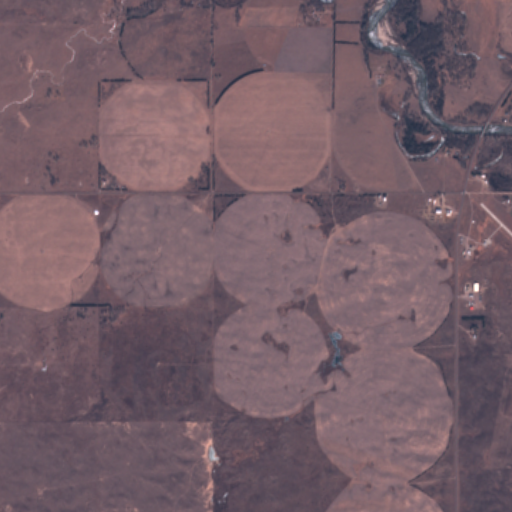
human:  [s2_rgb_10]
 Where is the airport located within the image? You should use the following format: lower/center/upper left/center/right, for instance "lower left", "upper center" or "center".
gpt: The airport is located in the lower right of the image.
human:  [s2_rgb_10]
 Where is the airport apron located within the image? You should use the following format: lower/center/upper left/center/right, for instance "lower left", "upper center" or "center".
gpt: The airport apron is located in the center right of the image.
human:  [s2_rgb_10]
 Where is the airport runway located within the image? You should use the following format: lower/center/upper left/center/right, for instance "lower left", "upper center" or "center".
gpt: The airport runway is located in the center right of the image.
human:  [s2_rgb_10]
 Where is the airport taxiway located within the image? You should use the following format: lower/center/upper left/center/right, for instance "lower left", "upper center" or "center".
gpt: The airport taxiway is located in the center right of the image.
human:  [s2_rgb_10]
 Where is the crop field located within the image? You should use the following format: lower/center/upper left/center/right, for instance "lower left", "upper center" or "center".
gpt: The crop field is located in the upper right of the image.
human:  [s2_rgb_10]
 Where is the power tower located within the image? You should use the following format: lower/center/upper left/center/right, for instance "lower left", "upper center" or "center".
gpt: The power tower is located in the upper right of the image.
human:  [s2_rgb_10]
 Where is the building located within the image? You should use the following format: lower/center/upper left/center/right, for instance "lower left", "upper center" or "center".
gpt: The building is located in the upper right of the image.
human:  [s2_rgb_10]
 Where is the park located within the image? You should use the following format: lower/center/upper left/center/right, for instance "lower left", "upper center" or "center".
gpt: There is no park in the image.